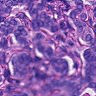
Metastatic tissue present: yes